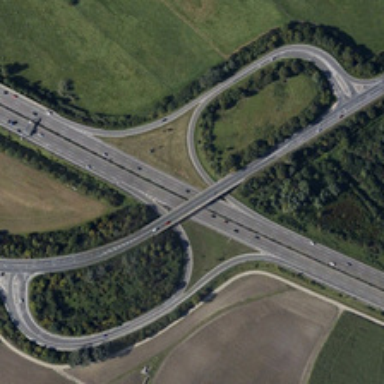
Many green trees and farmlands are near a viaduct with several cars .